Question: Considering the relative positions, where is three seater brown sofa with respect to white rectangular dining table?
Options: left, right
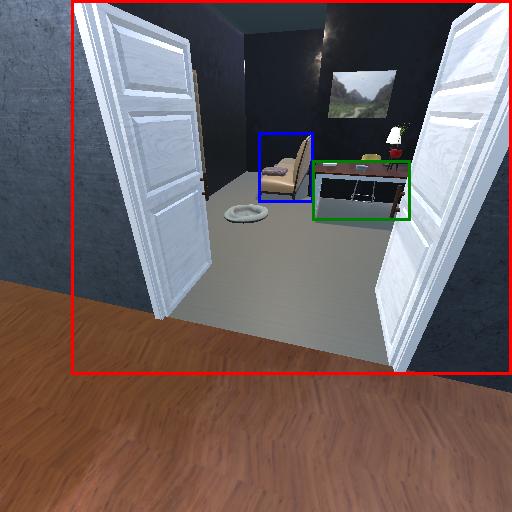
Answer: left